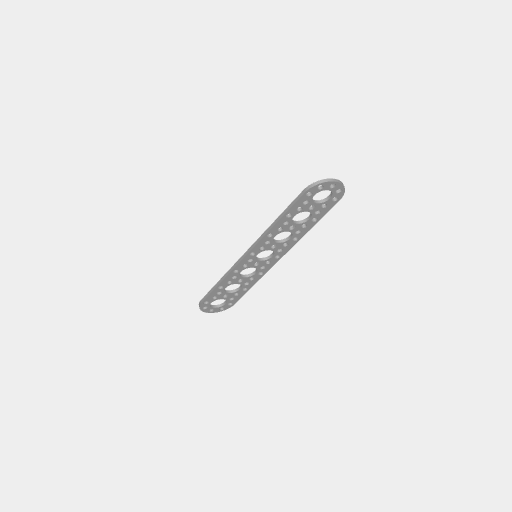
Part: PatternPlateRoundEnd7H